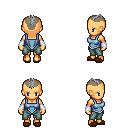
a pixel art fantasy rpg character, female body template, human, tanned skin, blue vest, teal pants, gray short mohawk hairstyle, white cloth bracers, brown slippers, four views (front, back, left, right), 2x2 character sprite sheet, small pixel art, hard edges, no anti-aliasing